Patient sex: M
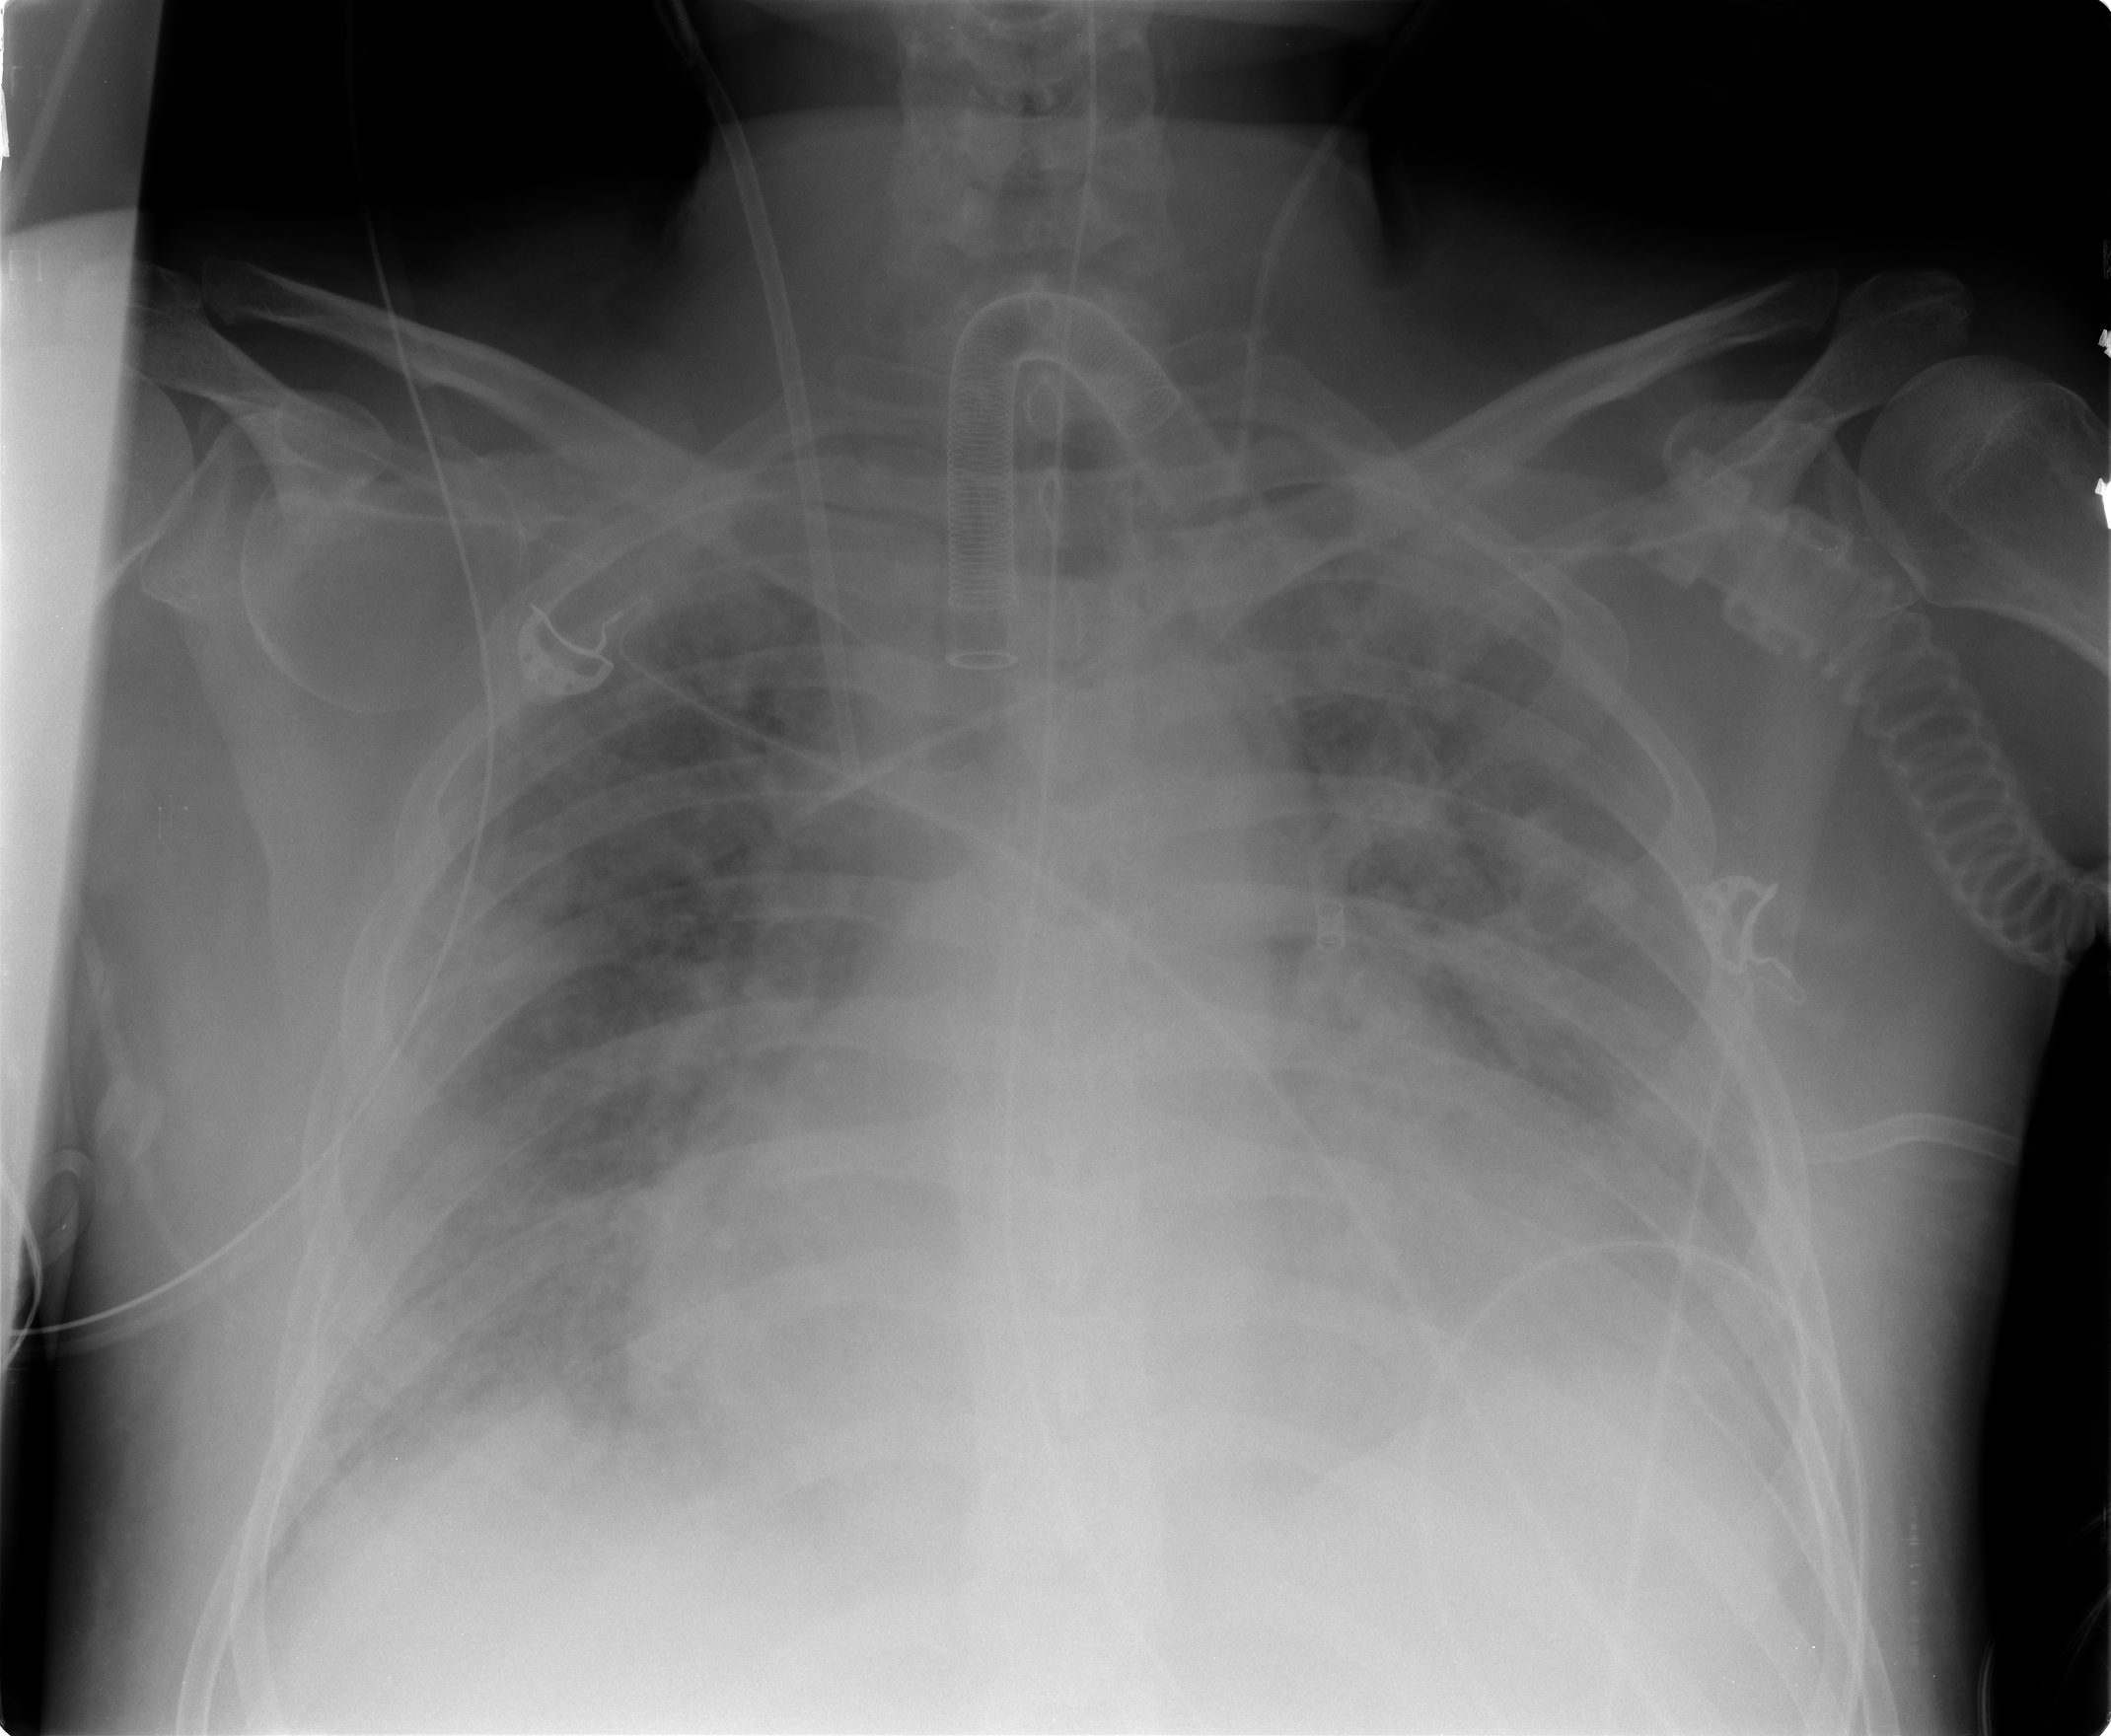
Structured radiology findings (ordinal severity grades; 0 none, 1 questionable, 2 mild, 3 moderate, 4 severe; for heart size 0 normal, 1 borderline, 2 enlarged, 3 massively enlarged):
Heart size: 2
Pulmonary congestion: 2
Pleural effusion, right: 1
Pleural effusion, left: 2
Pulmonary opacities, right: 4
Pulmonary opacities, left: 4
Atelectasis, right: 3
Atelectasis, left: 3